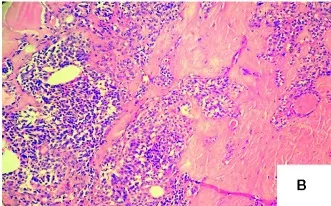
Amyloid deposits around the cell nest (haematoxylin, and ,eosin, original magnification, x 200).
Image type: pathology (h&e)